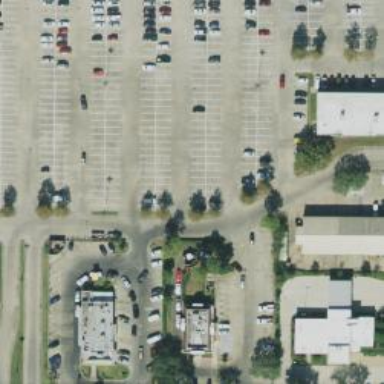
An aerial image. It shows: Parking space.